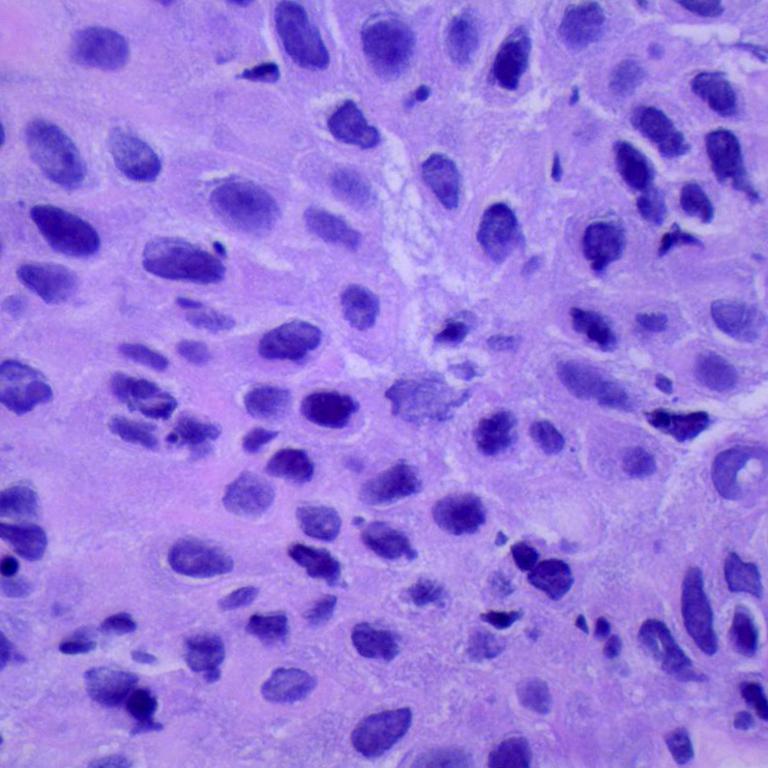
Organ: lung
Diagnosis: squamous carcinomas